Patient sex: M
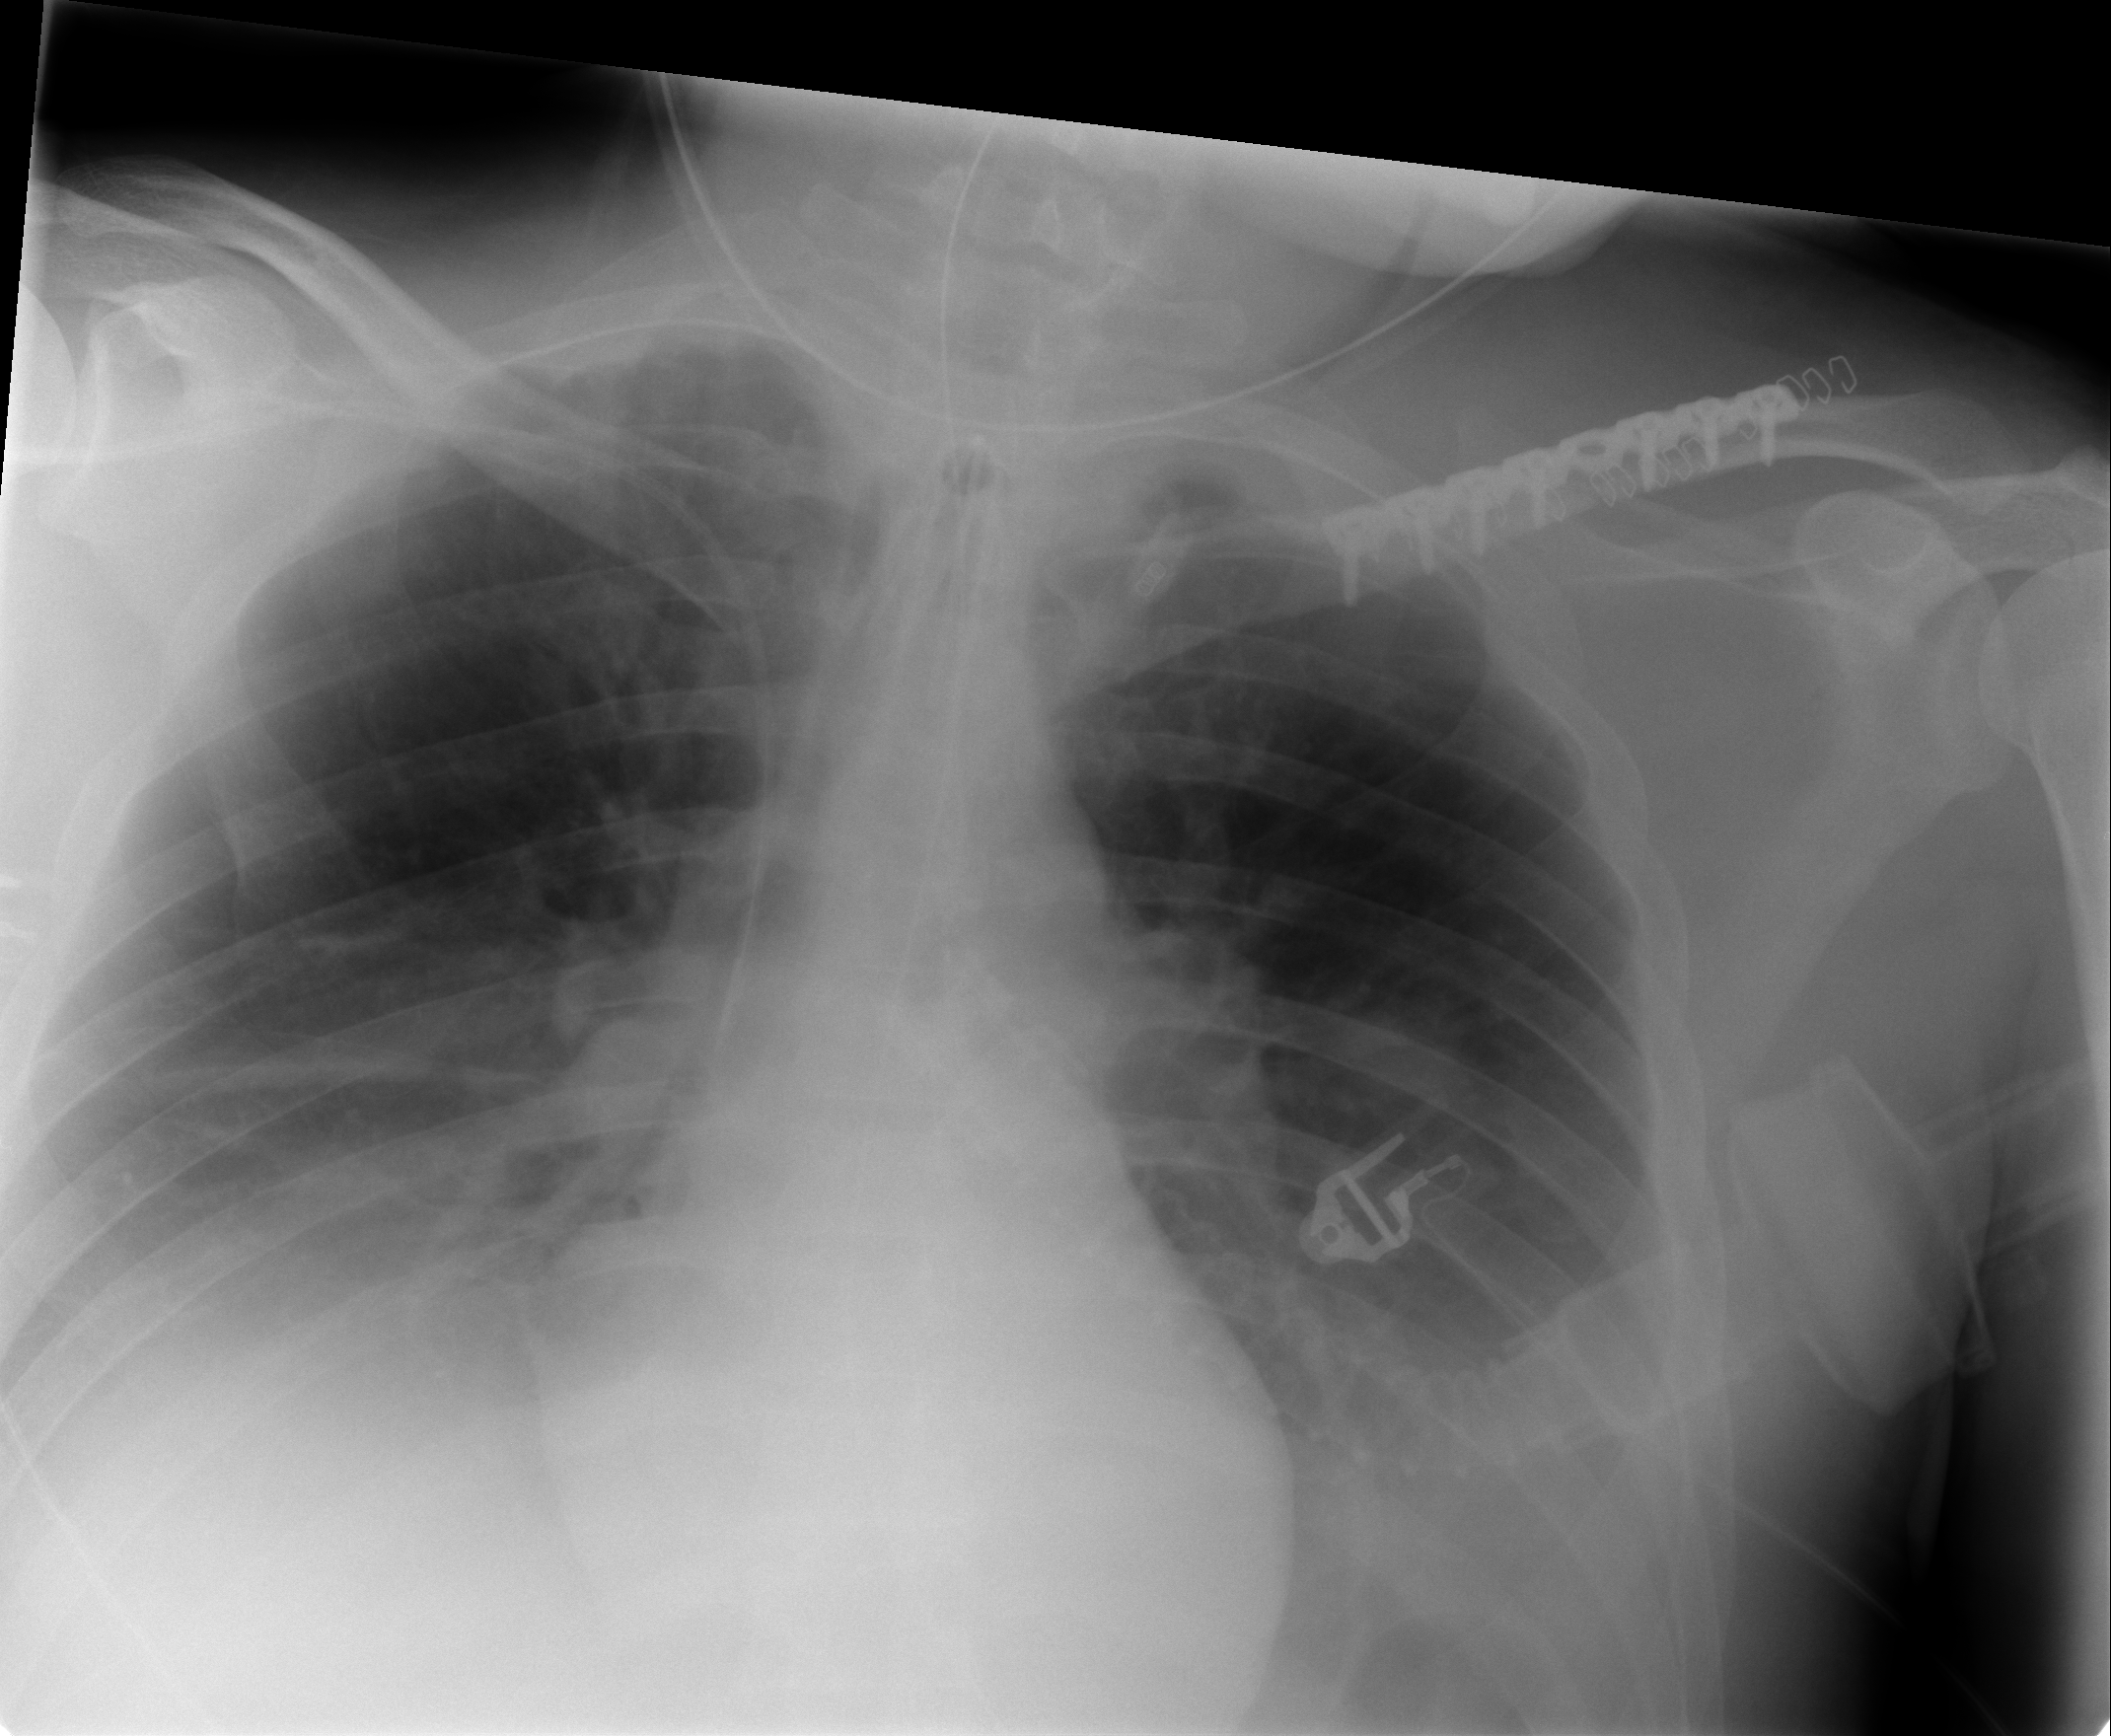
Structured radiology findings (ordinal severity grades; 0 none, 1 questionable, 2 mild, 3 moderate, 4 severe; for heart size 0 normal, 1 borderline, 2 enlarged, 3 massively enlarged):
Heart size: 0
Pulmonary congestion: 0
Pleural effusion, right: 3
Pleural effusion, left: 3
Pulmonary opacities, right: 2
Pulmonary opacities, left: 1
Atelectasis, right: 3
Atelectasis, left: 3